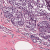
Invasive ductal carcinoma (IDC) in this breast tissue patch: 0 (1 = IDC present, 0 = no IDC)